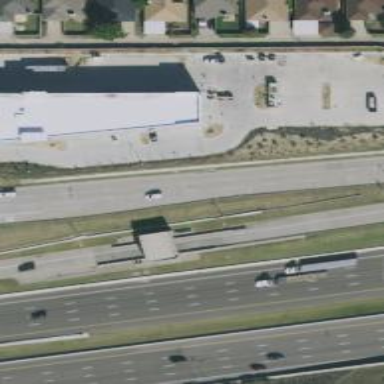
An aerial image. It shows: Toll gantry on the road.